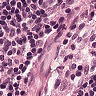
Metastatic tissue present: no